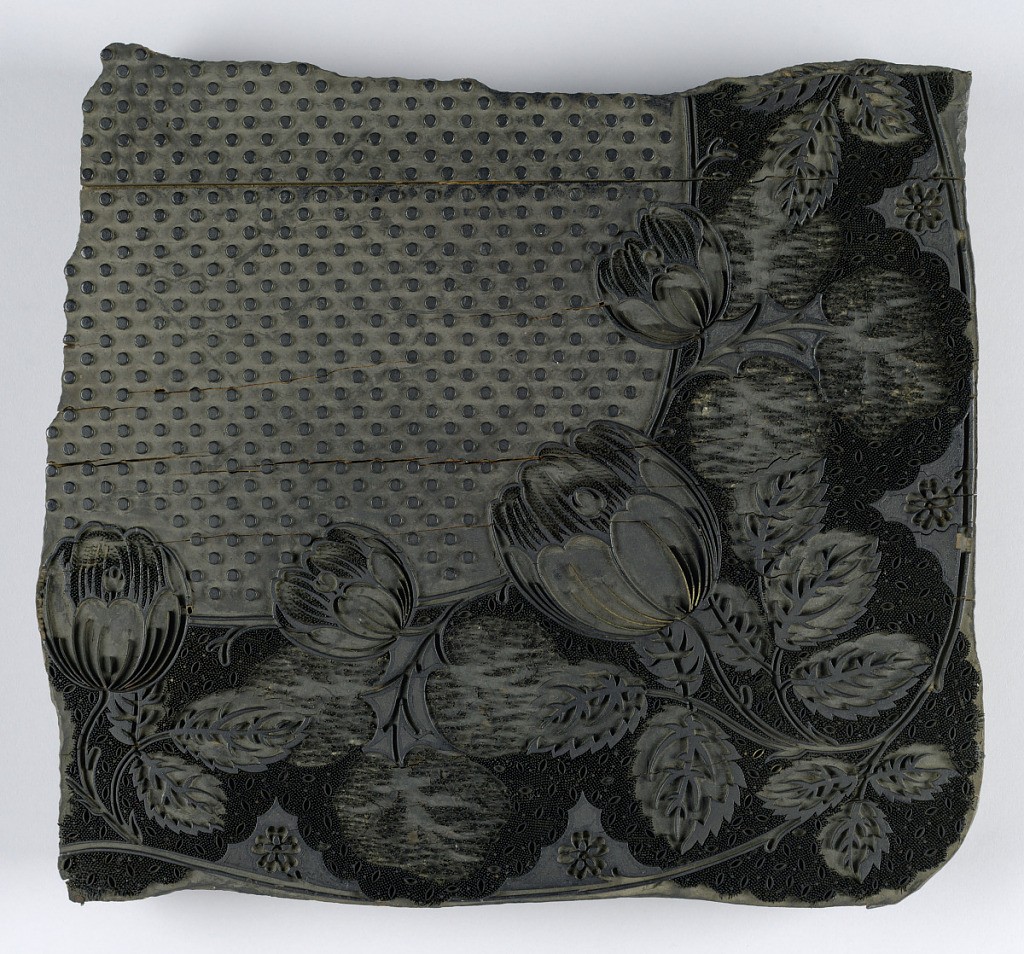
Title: Printing block
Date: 1850–75
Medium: walnut wood, brass
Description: Block for printing textiles with a pattern of tulips and leaves arranged as a corner design. Carved wood and metal rods and strips set in the block create the design. In the field is a carved pattern of dots in diagonal rows. On the back of the block is hole, which probably held a handle.